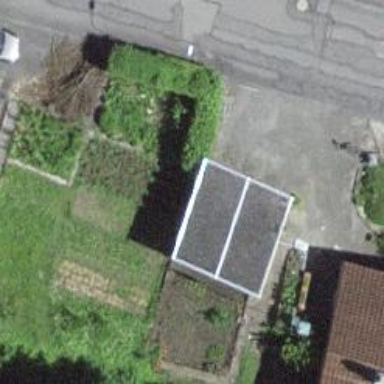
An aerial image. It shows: Garage building.